Field crop: tomato
Growth stage: 1
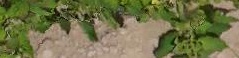
Species: tomato